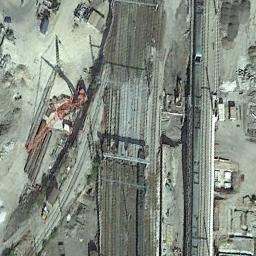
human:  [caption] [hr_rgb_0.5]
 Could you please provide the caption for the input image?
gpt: There are several buildings beside the railway .

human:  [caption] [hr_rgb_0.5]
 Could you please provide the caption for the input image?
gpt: There are two parallel railway lines here .

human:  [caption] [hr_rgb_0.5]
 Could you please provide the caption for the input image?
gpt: These railways go through a construction site .

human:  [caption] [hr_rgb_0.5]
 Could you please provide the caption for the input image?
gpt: The railway is on the bare land next to some houses .

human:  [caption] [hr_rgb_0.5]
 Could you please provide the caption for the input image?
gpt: A railway beside an industrial area .